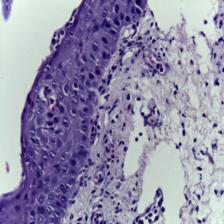
Diagnosis: Normal